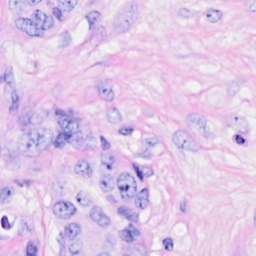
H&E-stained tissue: Breast